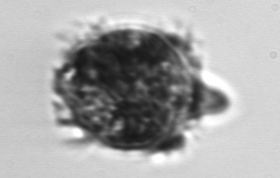
Label: Didinium